Question: In the case where an image is overlaid on top of a different image, I would like to have vision of the background image while cropping the foreground image at same time.
Example: Image A is on top of Image B. Jcrop is applied to Image A and when a selection occurs, the area of selection shows only the selected part of Image A. Image B is visible in the background, surrounding the area of selection of Image A.

Is this possible?
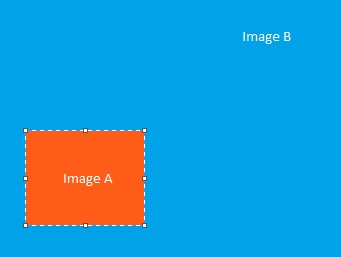
Answer: '''
$(function($){
$('#target').Jcrop({
bgColor: '',
bgOpacity: 0
});
});
'''